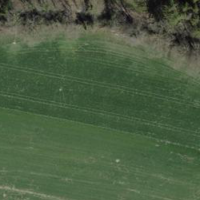
EUNIS habitat code: 52
Species observed at this site:
Euphorbia cyparissias